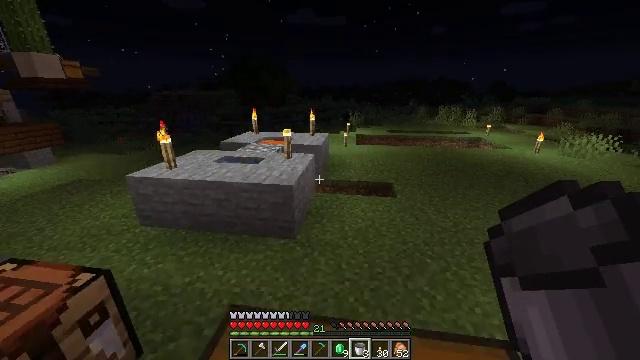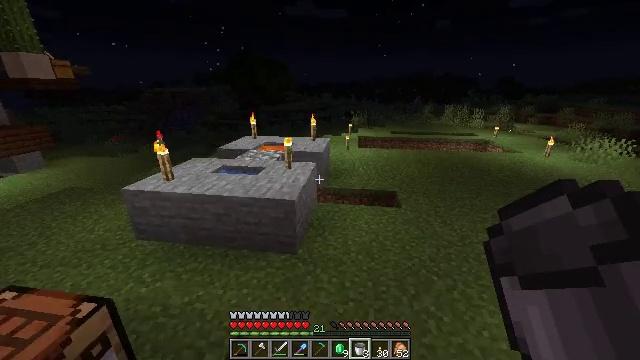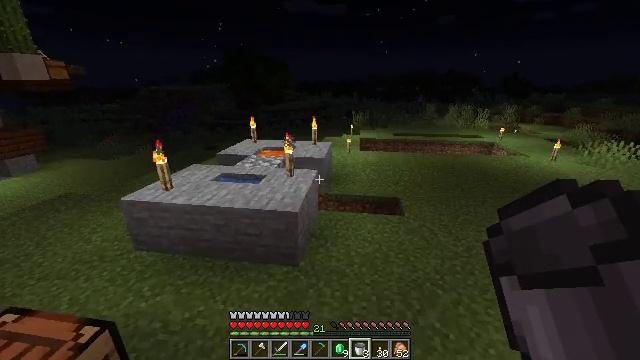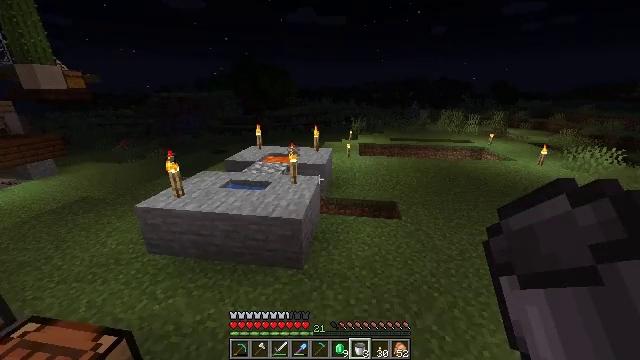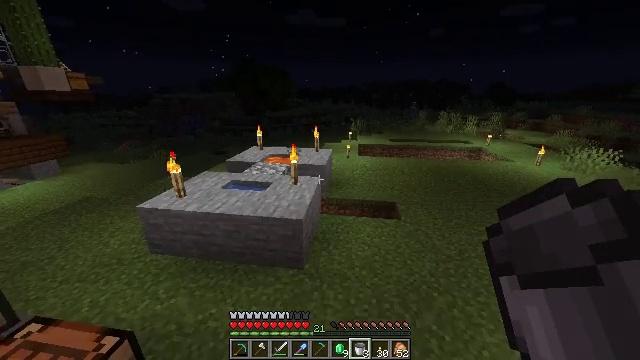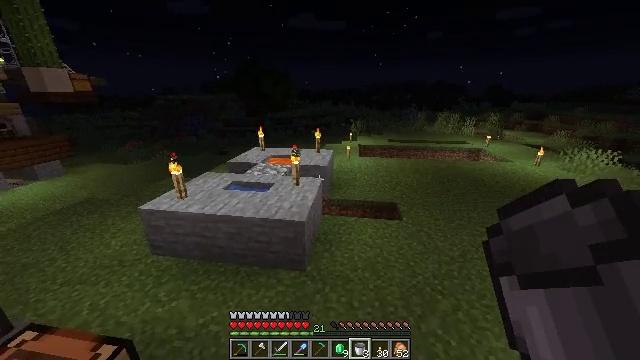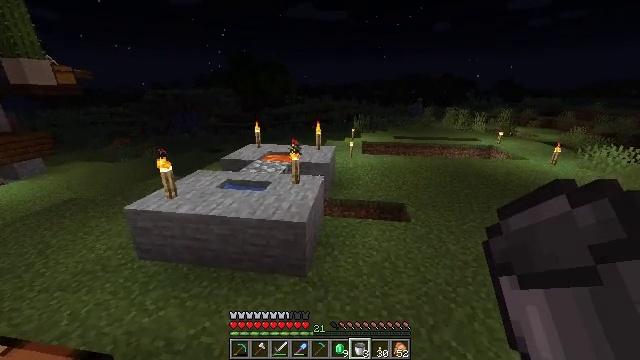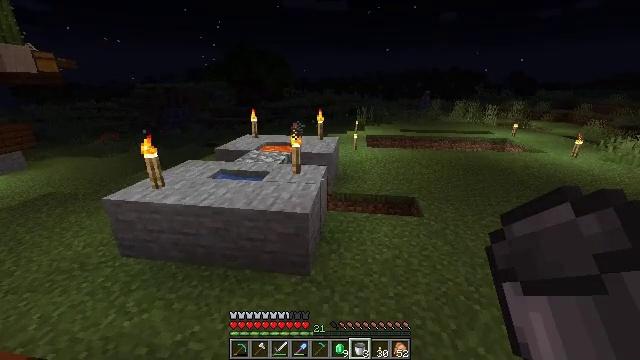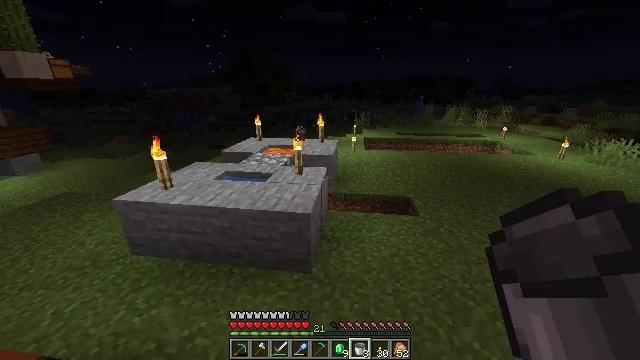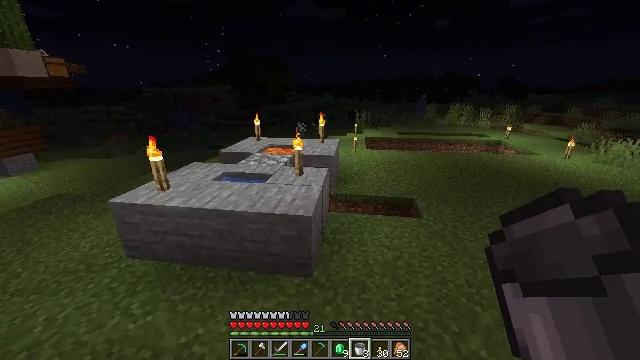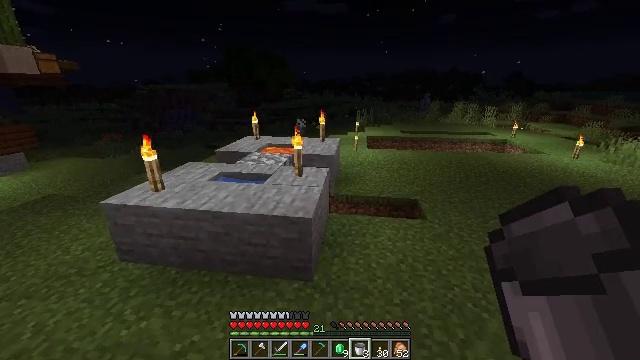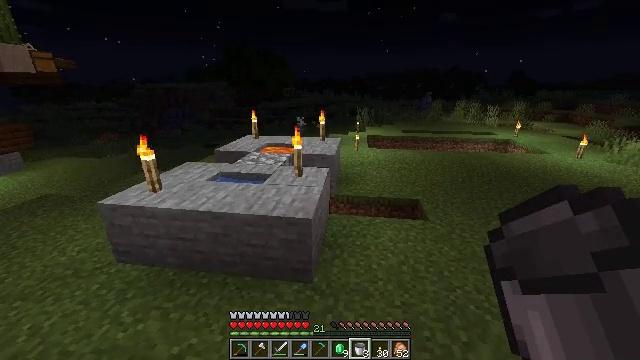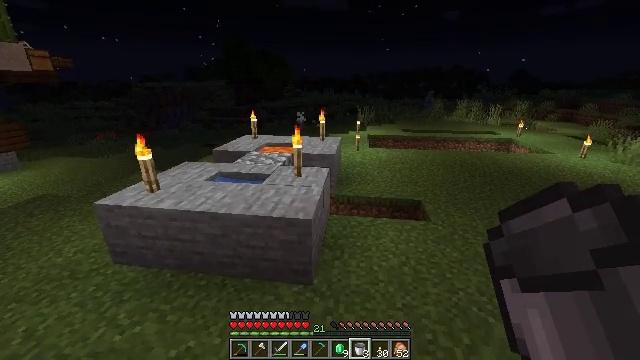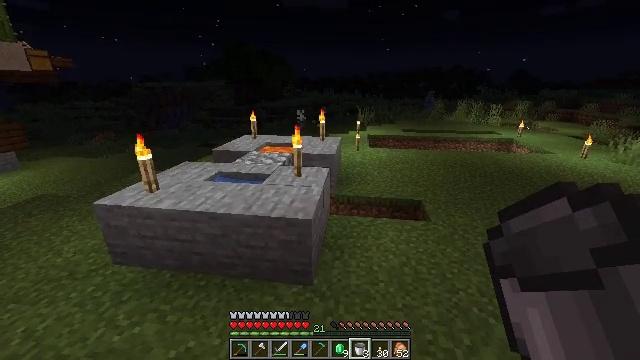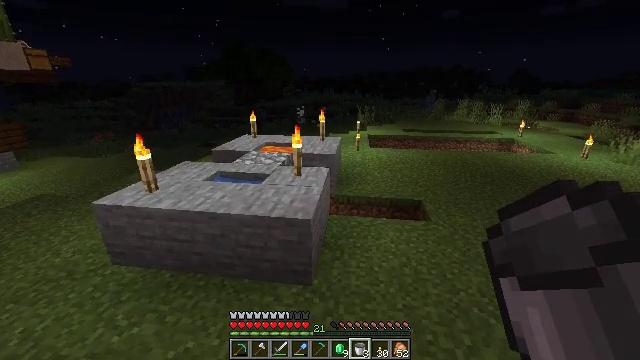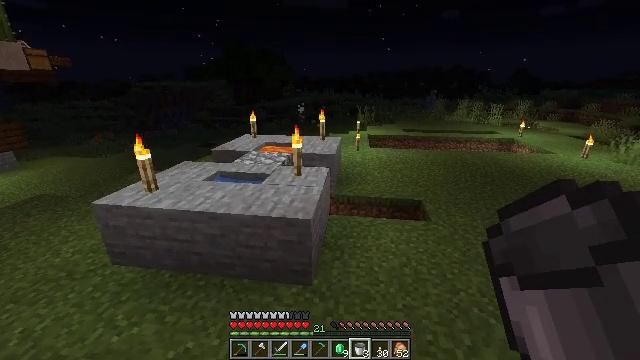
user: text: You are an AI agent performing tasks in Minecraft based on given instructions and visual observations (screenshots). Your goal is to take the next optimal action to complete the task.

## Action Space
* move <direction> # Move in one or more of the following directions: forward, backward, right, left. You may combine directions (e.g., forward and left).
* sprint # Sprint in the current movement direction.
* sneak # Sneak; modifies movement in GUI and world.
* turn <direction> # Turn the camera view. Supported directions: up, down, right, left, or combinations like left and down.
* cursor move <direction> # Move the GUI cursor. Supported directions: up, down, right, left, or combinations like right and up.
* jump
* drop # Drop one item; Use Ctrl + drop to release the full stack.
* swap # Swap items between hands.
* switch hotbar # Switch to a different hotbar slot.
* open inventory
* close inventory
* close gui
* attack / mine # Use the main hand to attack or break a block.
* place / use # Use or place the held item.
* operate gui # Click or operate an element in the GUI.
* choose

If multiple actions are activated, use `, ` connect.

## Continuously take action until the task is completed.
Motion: motion action
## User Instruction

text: Craft gold nugget.
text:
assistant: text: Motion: move forward, sprint, jump
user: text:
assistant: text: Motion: move forward, sprint, jump
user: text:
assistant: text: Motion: move forward, jump
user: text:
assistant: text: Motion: move forward, jump
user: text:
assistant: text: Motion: move forward, jump
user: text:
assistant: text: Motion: jump
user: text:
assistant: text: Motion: no_op
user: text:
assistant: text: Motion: no_op
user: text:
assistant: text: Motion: no_op
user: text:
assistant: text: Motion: no_op
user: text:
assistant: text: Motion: no_op
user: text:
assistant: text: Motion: no_op
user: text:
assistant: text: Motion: no_op
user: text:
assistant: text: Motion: no_op
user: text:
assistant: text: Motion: no_op
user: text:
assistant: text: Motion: no_op
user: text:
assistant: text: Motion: no_op
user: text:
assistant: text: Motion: no_op
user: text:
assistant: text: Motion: no_op
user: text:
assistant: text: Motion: no_op
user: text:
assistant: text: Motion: turn left
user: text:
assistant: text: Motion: turn left and down
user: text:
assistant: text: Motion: turn left and down
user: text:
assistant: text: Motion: turn left
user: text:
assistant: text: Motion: turn left
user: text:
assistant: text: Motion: turn left
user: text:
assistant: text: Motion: turn left
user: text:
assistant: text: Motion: turn left
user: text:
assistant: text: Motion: move left, turn left
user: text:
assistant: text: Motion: move left